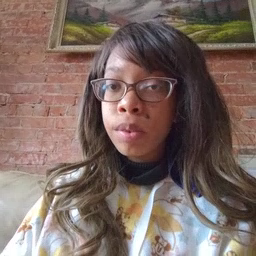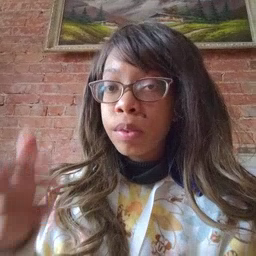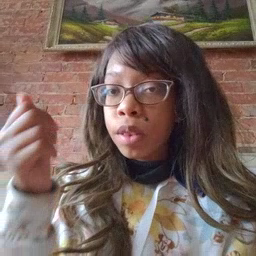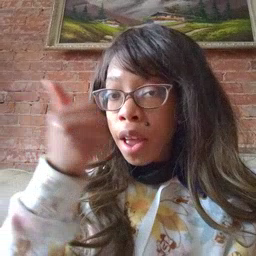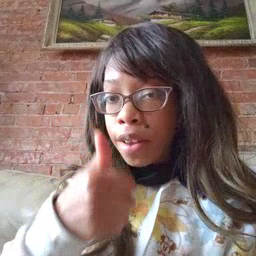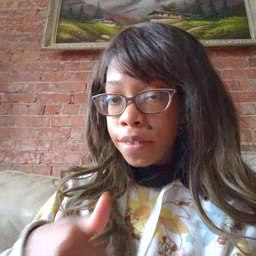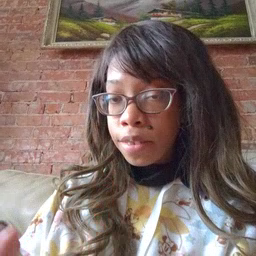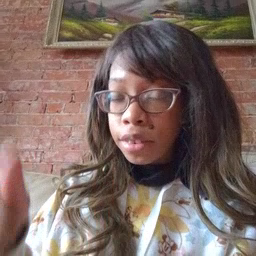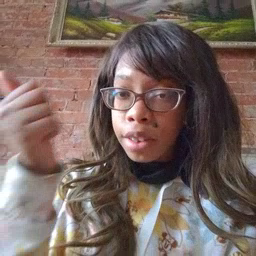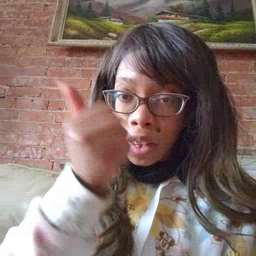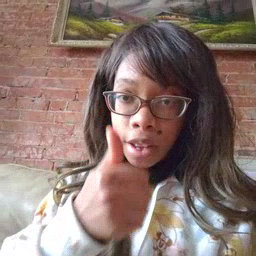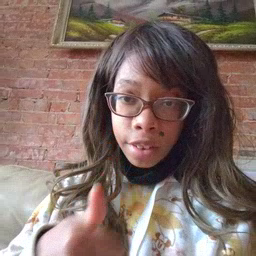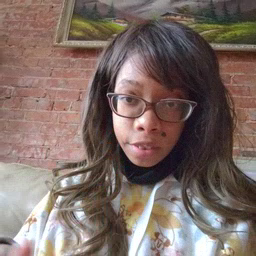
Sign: every